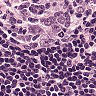
Metastatic tissue present: no